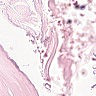
Metastatic tissue present: no